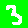
Digit: 3